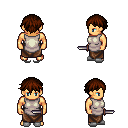
a pixel art fantasy rpg character, male body template, human, tanned skin, white tunic, robe skirt, brown short bangs hairstyle, white slippers, dagger, four views (front, back, left, right), 2x2 character sprite sheet, small pixel art, hard edges, no anti-aliasing